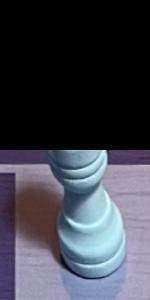
Label: Rook_White